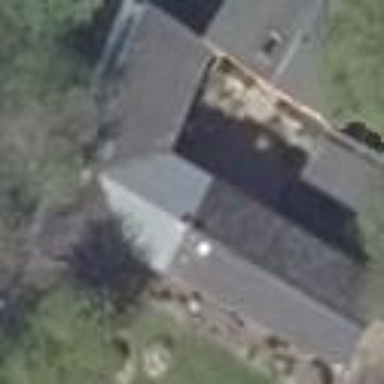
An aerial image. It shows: House with gabled and skillion roof shape.